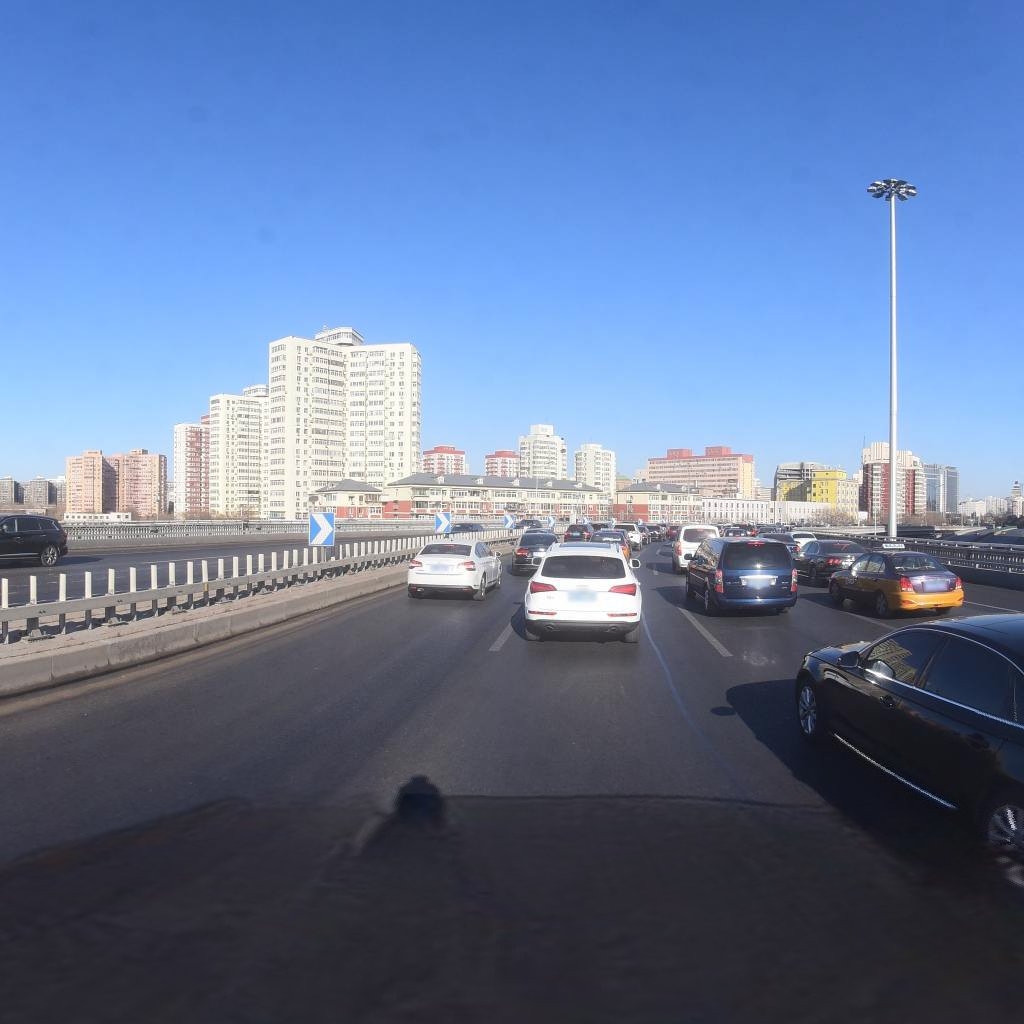
Region: Xicheng
Road damage annotations: longitudinal patch